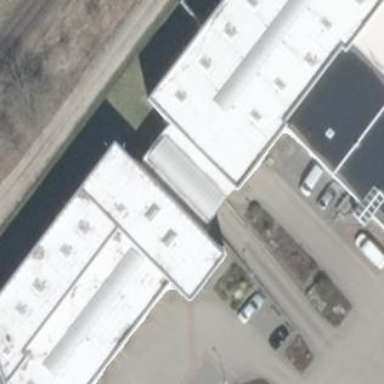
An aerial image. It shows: Industrial building.